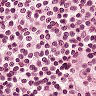
Metastatic tissue present: no